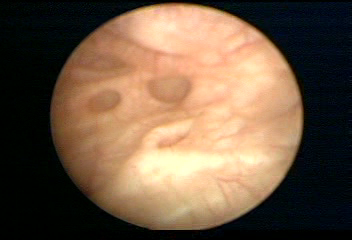
Modality: WLC
Class: Normal mucosa
Bladder cancer association: No